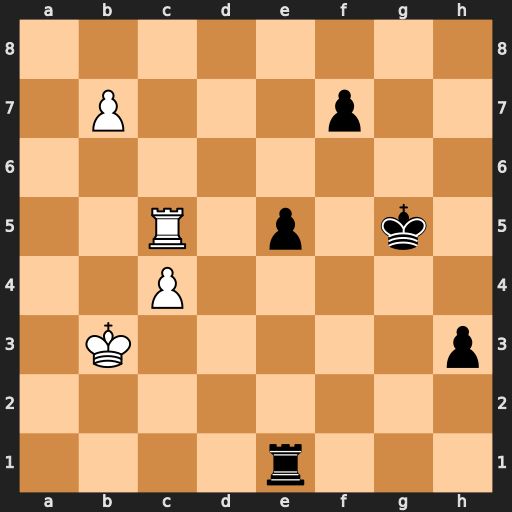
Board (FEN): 8/1P3p2/8/2R1p1k1/2P5/1K5p/8/4r3
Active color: w
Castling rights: -
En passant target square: -
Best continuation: Rxe5+ Rxe5 b8=Q